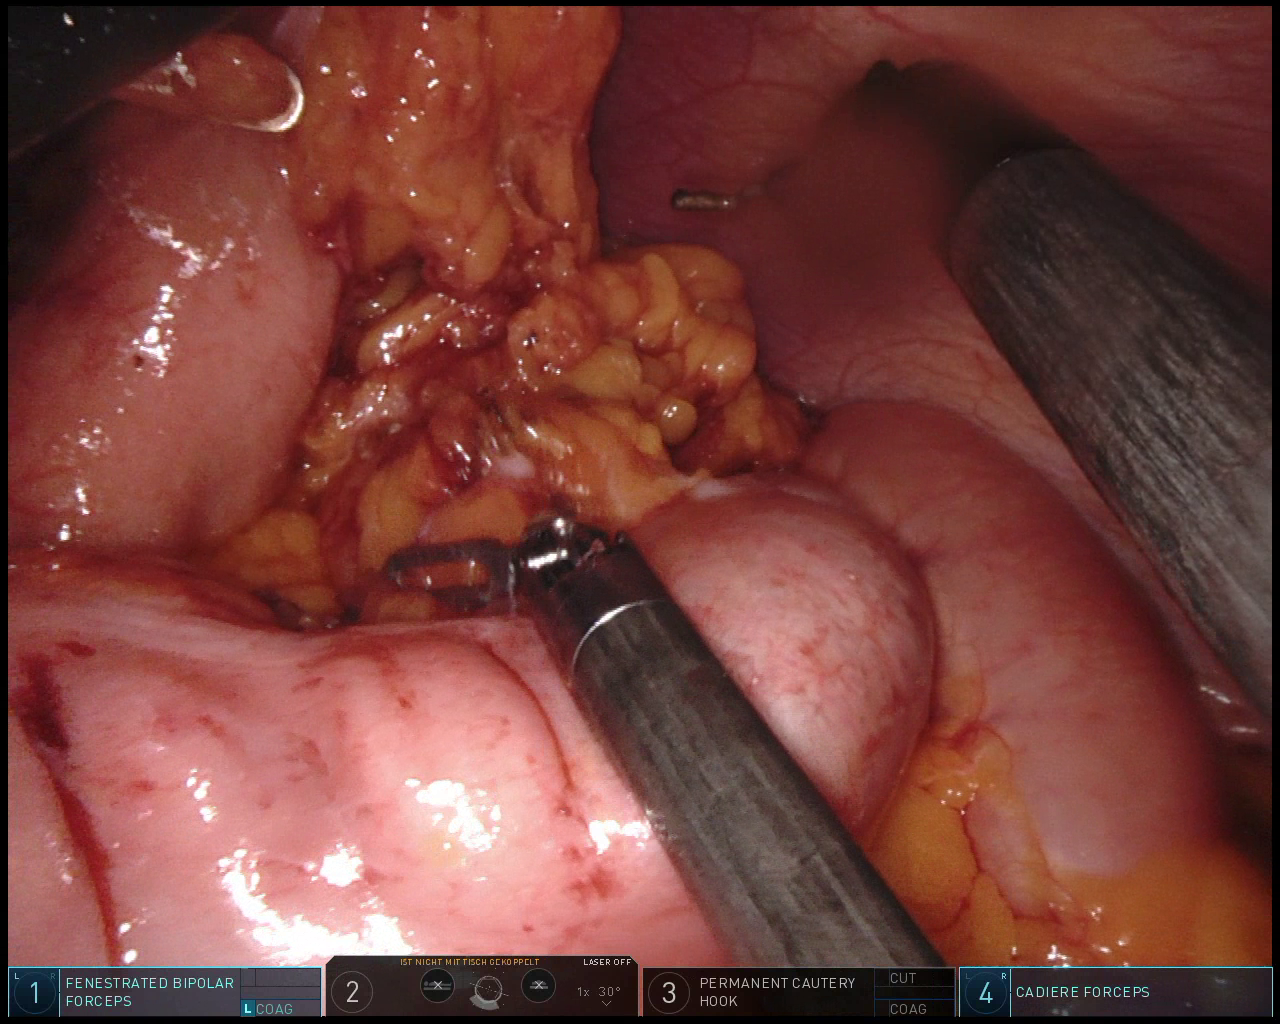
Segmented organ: stomach
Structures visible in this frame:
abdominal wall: yes
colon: yes
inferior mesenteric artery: no
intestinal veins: no
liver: no
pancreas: no
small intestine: no
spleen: no
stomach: yes
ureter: no
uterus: no
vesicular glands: no